Question: I'm trying to share a class library between an ASP.NET Core project and a Xamarin Forms project. So far I managed to make the project compile and actually work, however I have a problem referencing my file in Visual Studio.
As shown in the image below, it says it can't find the class library (even though there is a reference to it and it build/runs correctly!)

I found out that when I delete the classlibrary, and load the xproj file instead of the csproj file it works in the Asp.net core project, but then it doesn't work in xamarin anymore.
Any way to make it work in both projects?
Edit: This is the solution I am talking about: <URL>
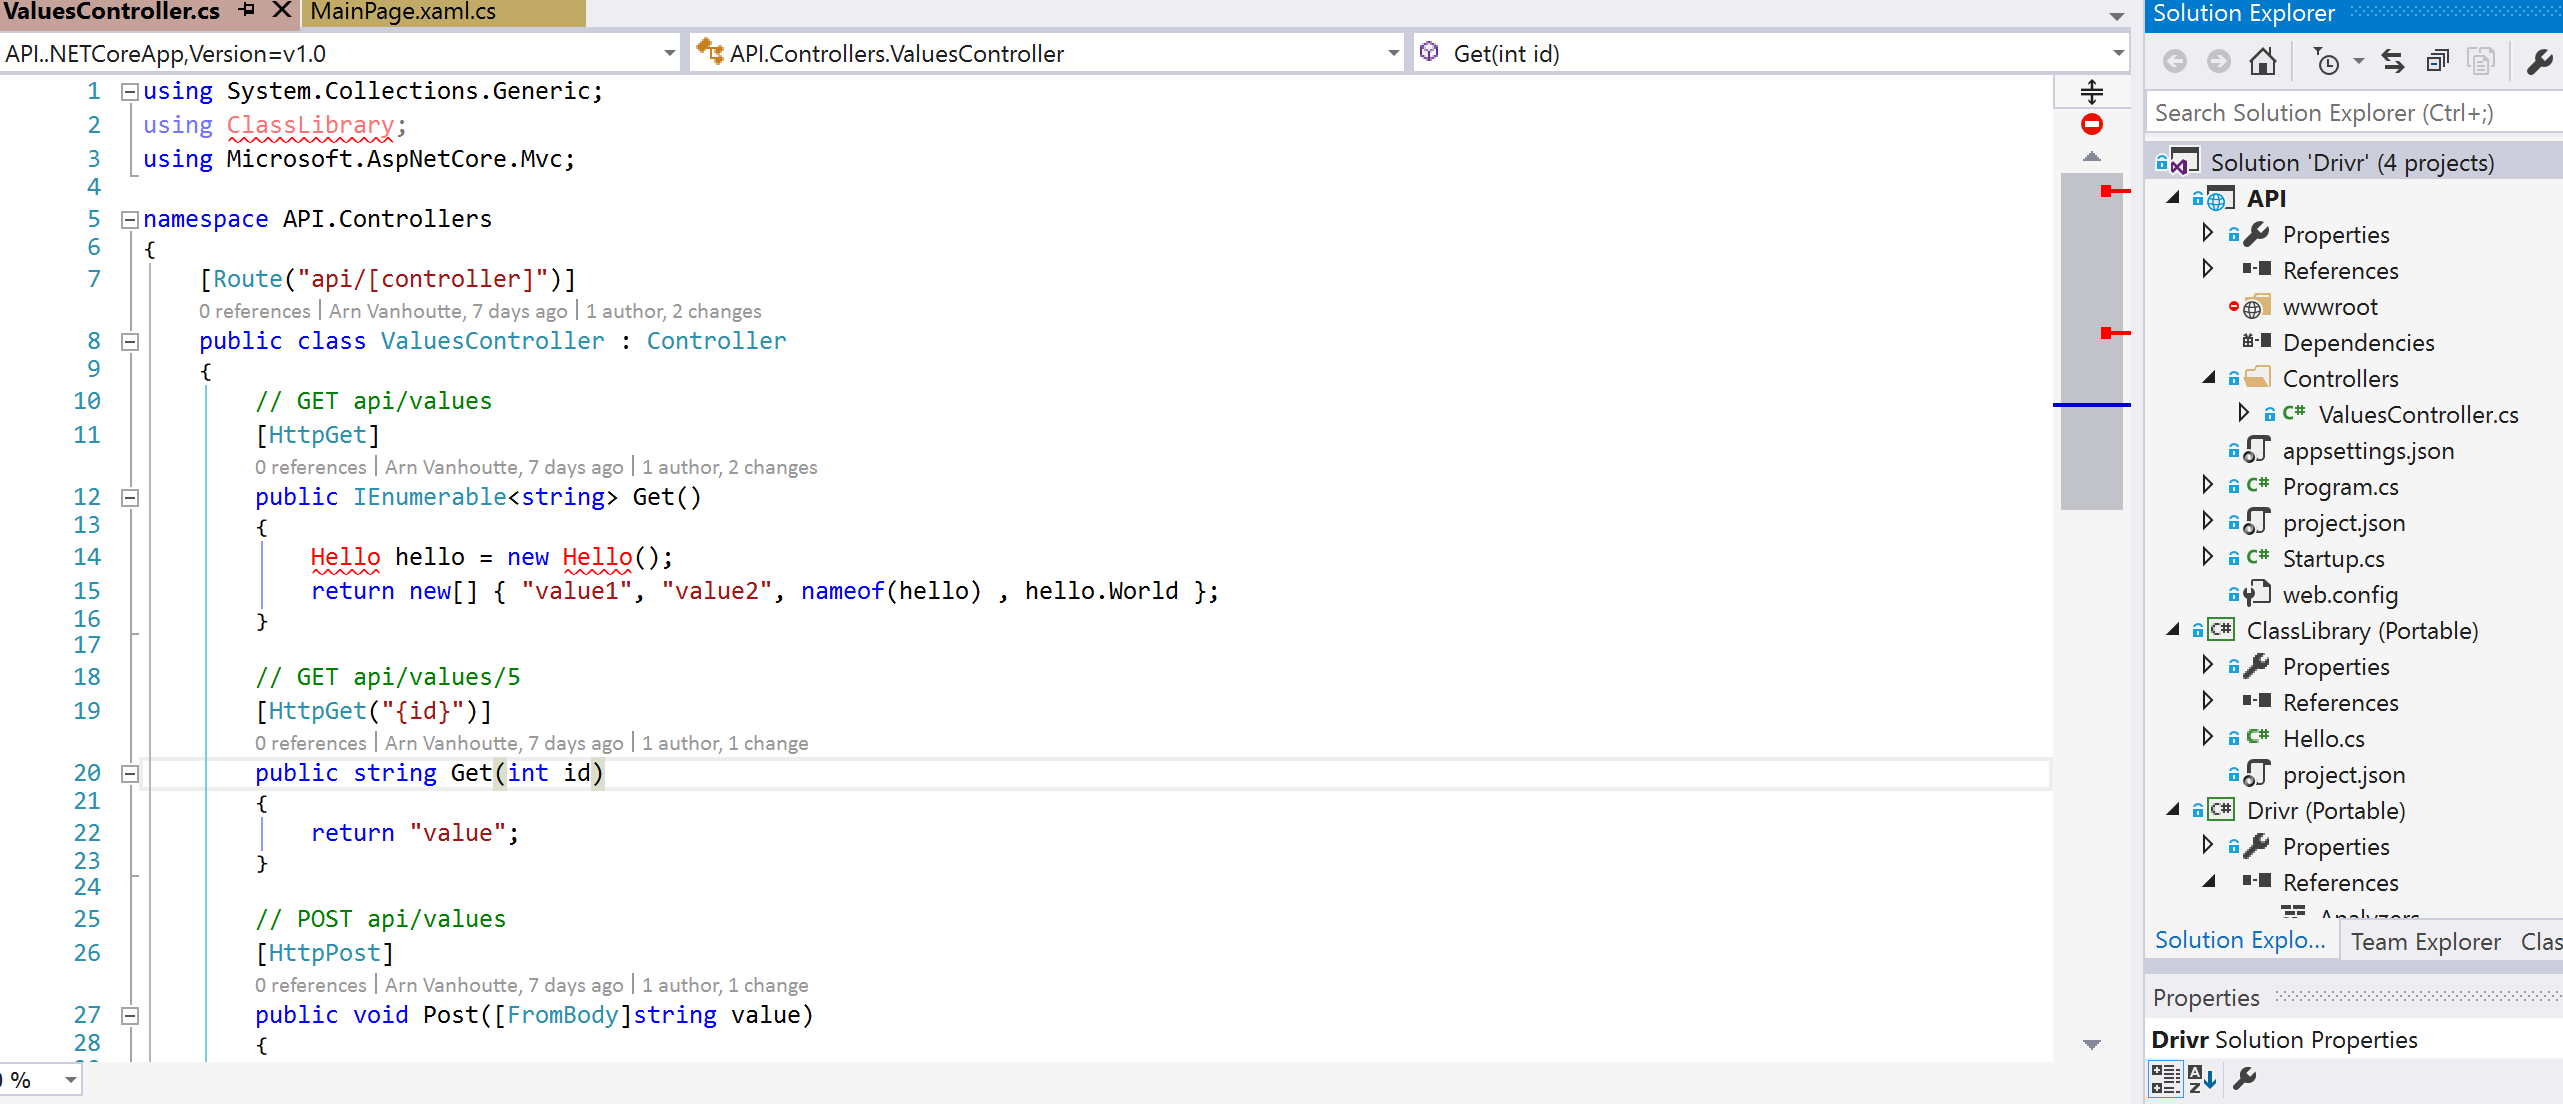
Answer: Turns out the solution is to delete the .xproj files